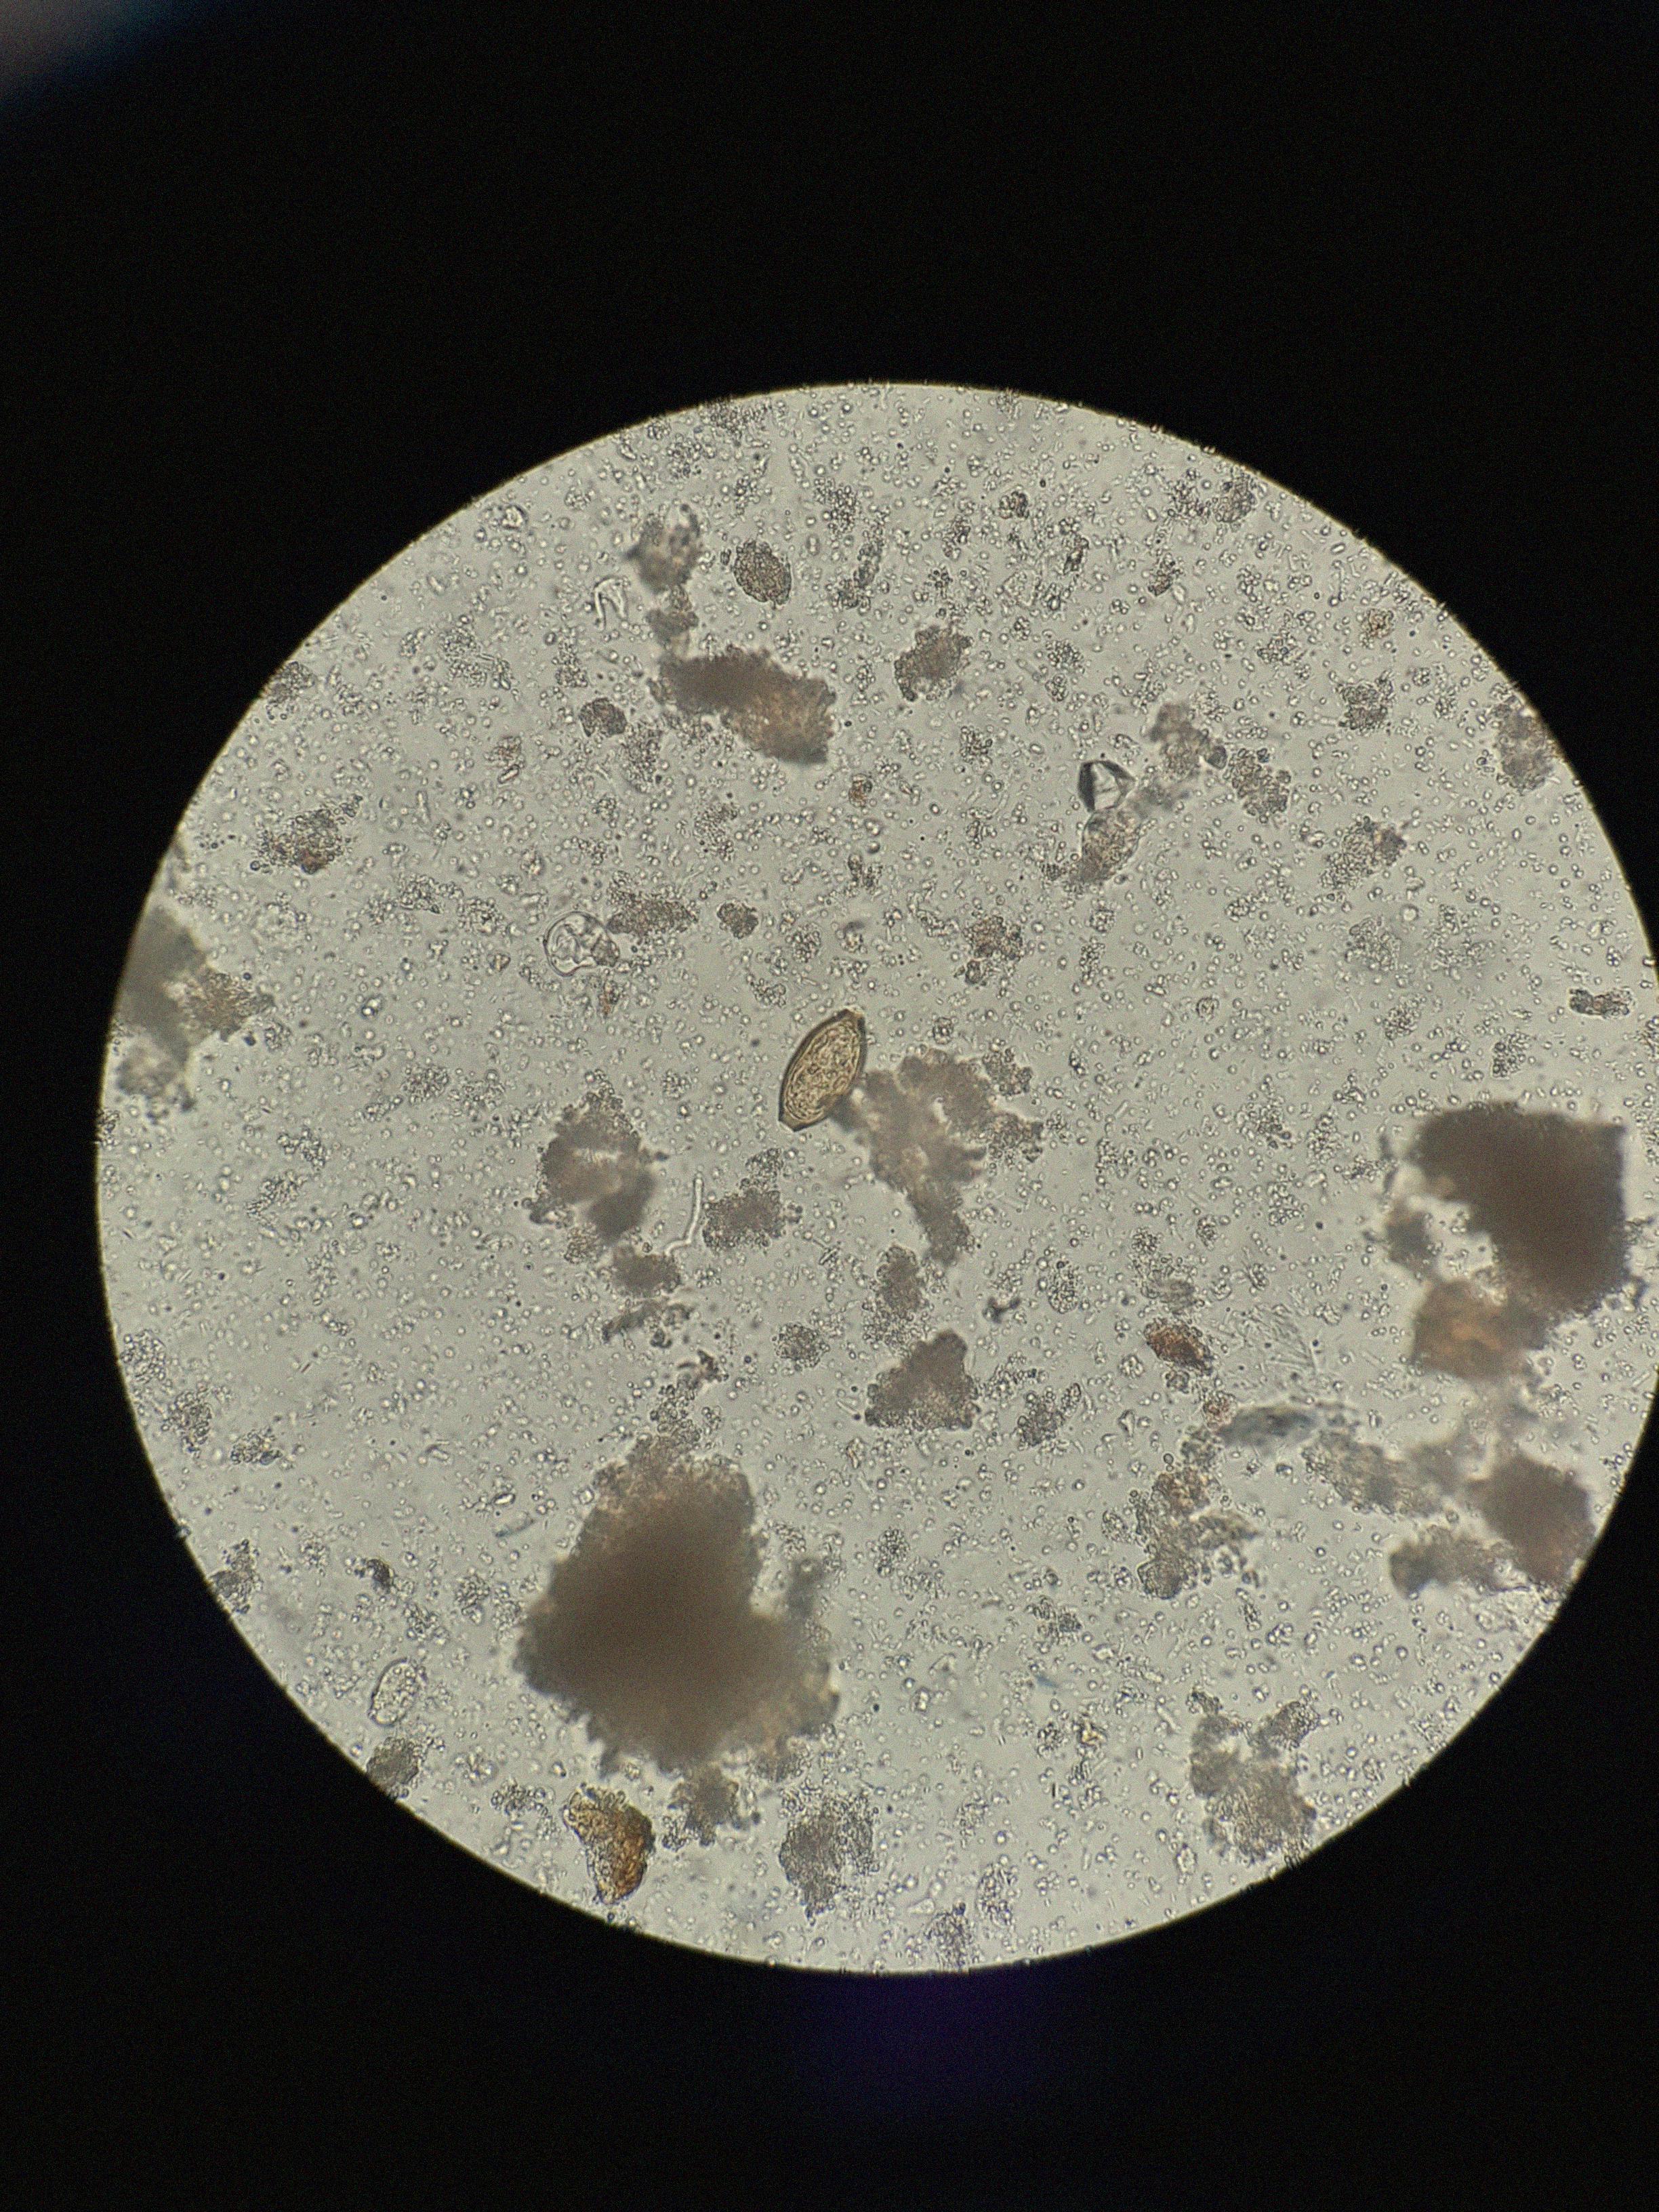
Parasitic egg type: Trichuris trichiura